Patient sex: M
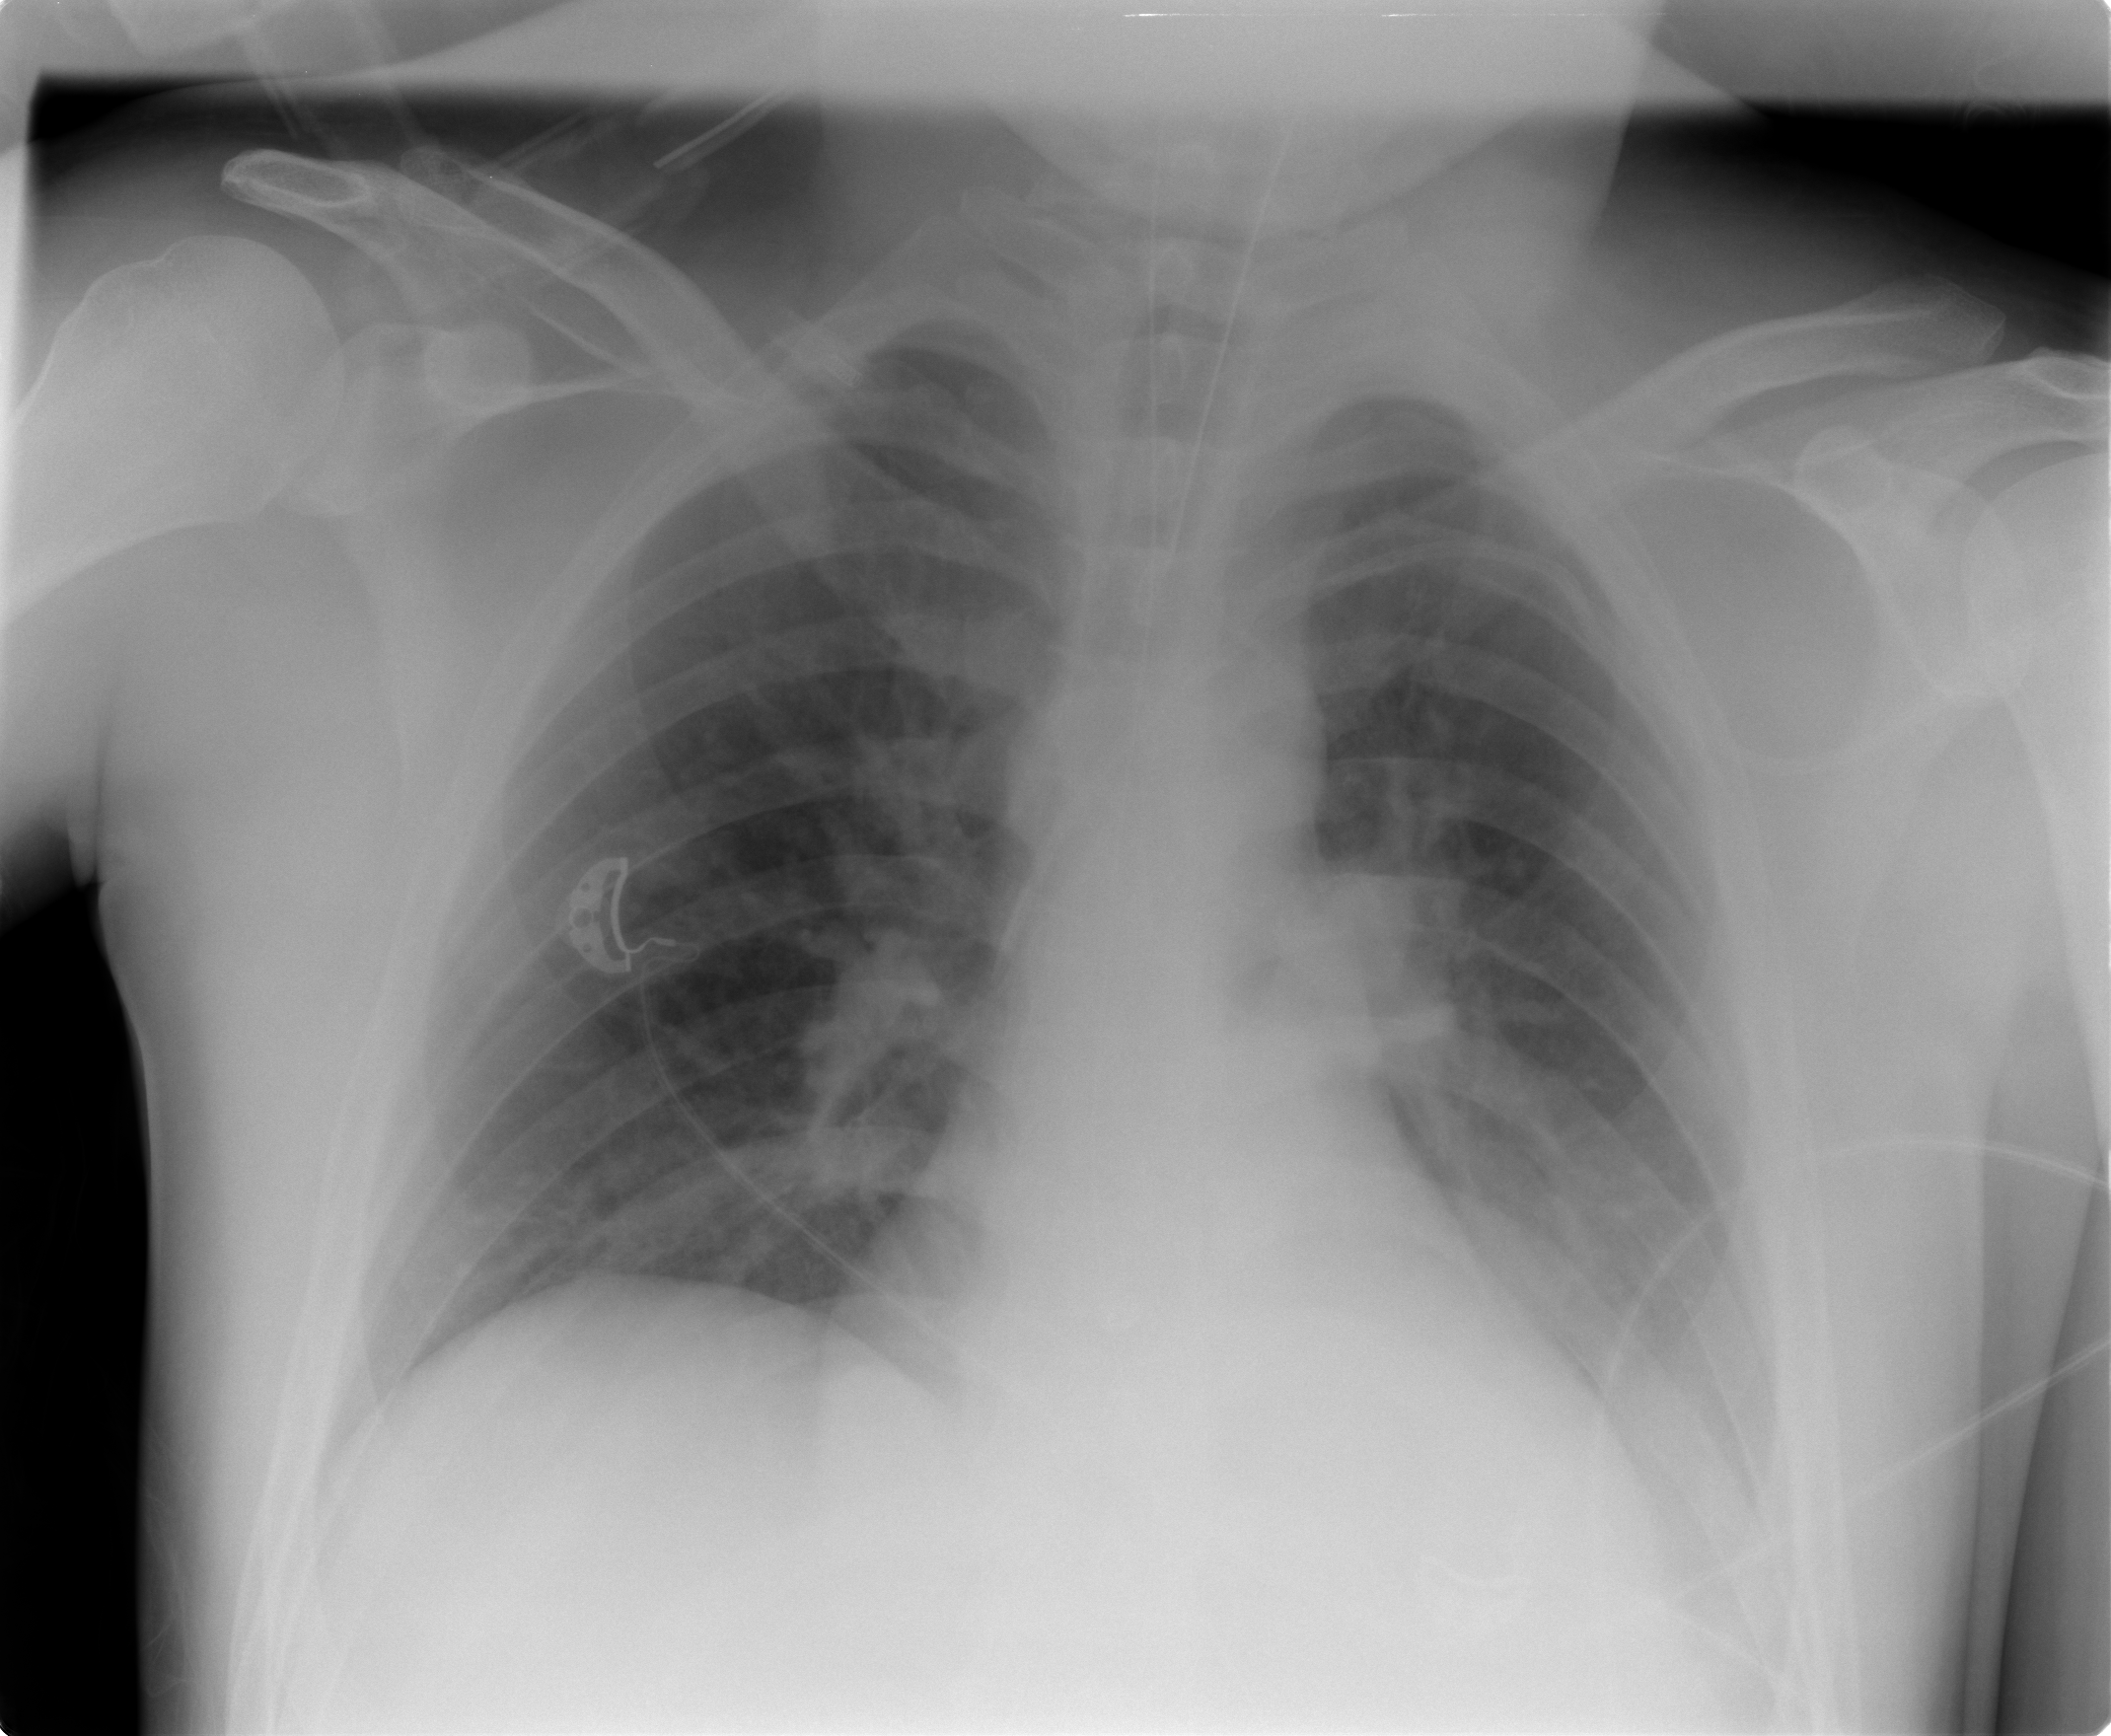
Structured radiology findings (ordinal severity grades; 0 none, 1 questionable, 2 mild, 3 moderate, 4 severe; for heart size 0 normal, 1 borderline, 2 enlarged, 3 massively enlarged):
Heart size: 1
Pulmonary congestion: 0
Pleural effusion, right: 0
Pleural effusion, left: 2
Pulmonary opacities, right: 0
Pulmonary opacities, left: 1
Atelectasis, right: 0
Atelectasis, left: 3